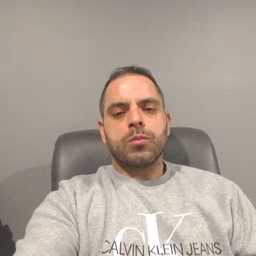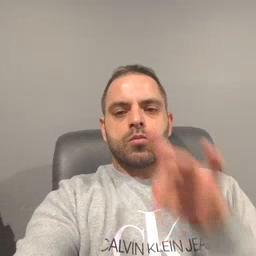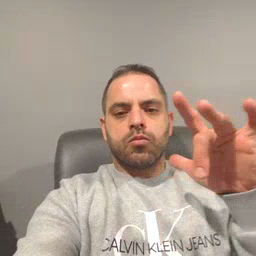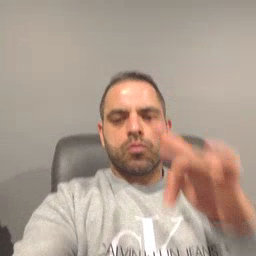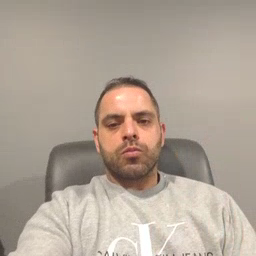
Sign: empty